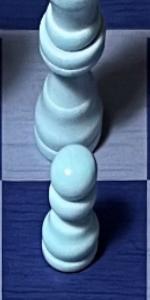
Label: Pawn_White